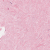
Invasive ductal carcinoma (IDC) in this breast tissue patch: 0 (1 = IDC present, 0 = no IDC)